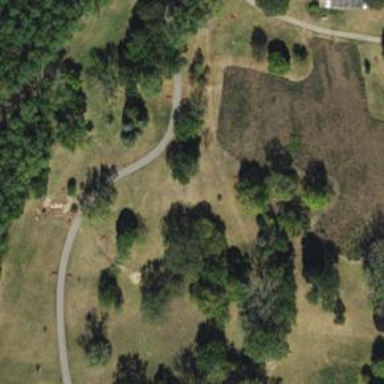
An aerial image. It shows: Disc golf hole.